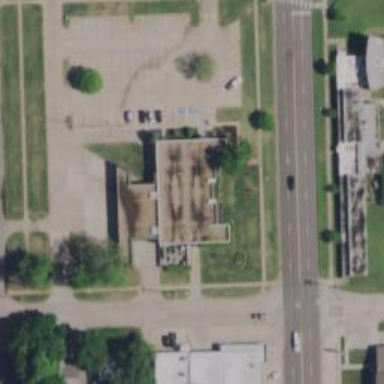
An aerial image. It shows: Bank building.